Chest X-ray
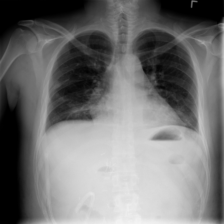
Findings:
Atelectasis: positive
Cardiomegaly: negative
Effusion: negative
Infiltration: negative
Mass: negative
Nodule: negative
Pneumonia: positive
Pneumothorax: negative
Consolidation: negative
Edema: negative
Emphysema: negative
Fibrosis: negative
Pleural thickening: negative
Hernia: negative